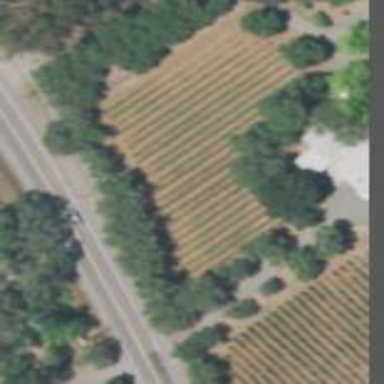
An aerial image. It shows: Vineyard growing wine grapes.